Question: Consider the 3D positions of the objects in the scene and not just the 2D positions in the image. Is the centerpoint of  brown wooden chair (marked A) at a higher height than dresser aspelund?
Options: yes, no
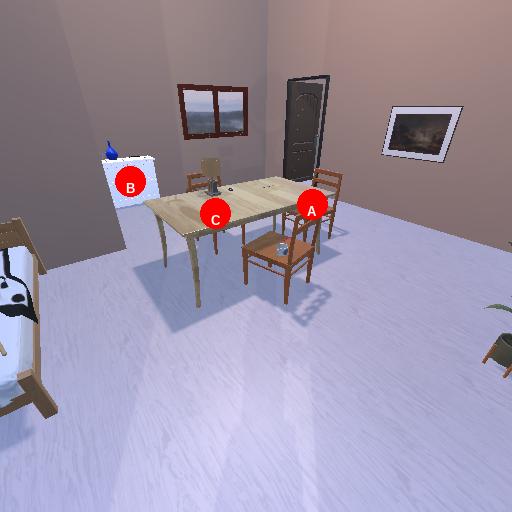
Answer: yes